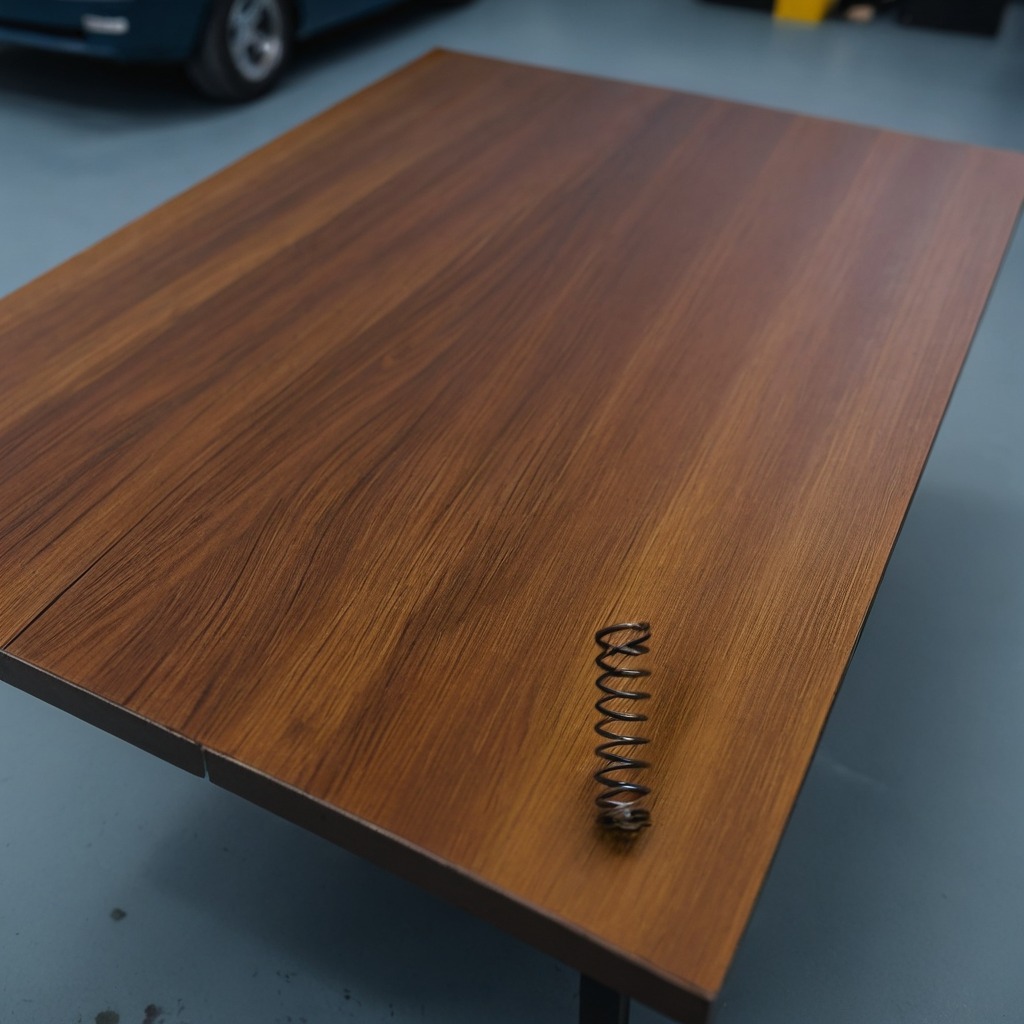
A coiled metal spring is lying on the table.